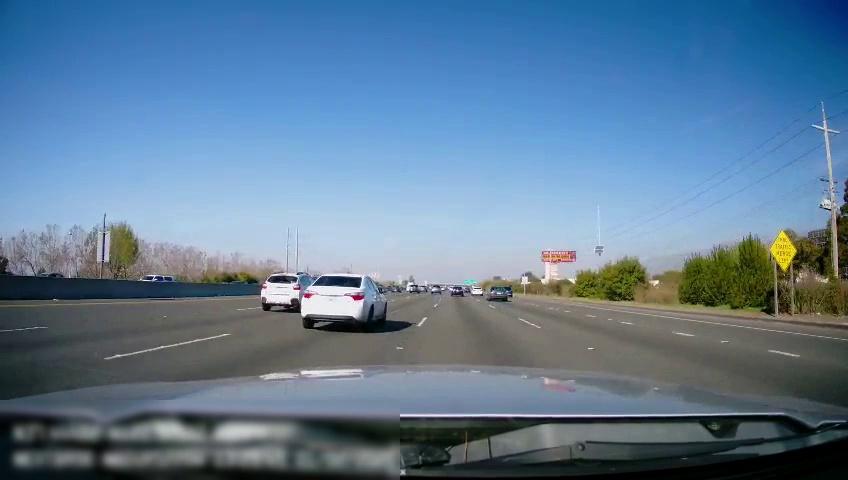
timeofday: Day
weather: Sunny
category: Drivable Space
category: Vehicles | Car
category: Vehicles | SUV
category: Vehicles | Car
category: Vehicles | Car
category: Vehicles | Car
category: Vehicles | Car
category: Vehicles | SUV
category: Vehicles | Car
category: Vehicles | SUV
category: Vehicles | Truck
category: Vehicles | SUV
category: Vehicles | Car
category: Lanes | Current Lane
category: Lanes | Current Lane
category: Lanes | Alternate Lane
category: Lanes | Alternate Lane
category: Lanes | Alternate Lane
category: Lanes | Alternate Lane
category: Lanes | Alternate Lane
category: Traffic | Signs
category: Traffic | Signs